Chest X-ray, PA view. Patient: 33 years old, sex F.
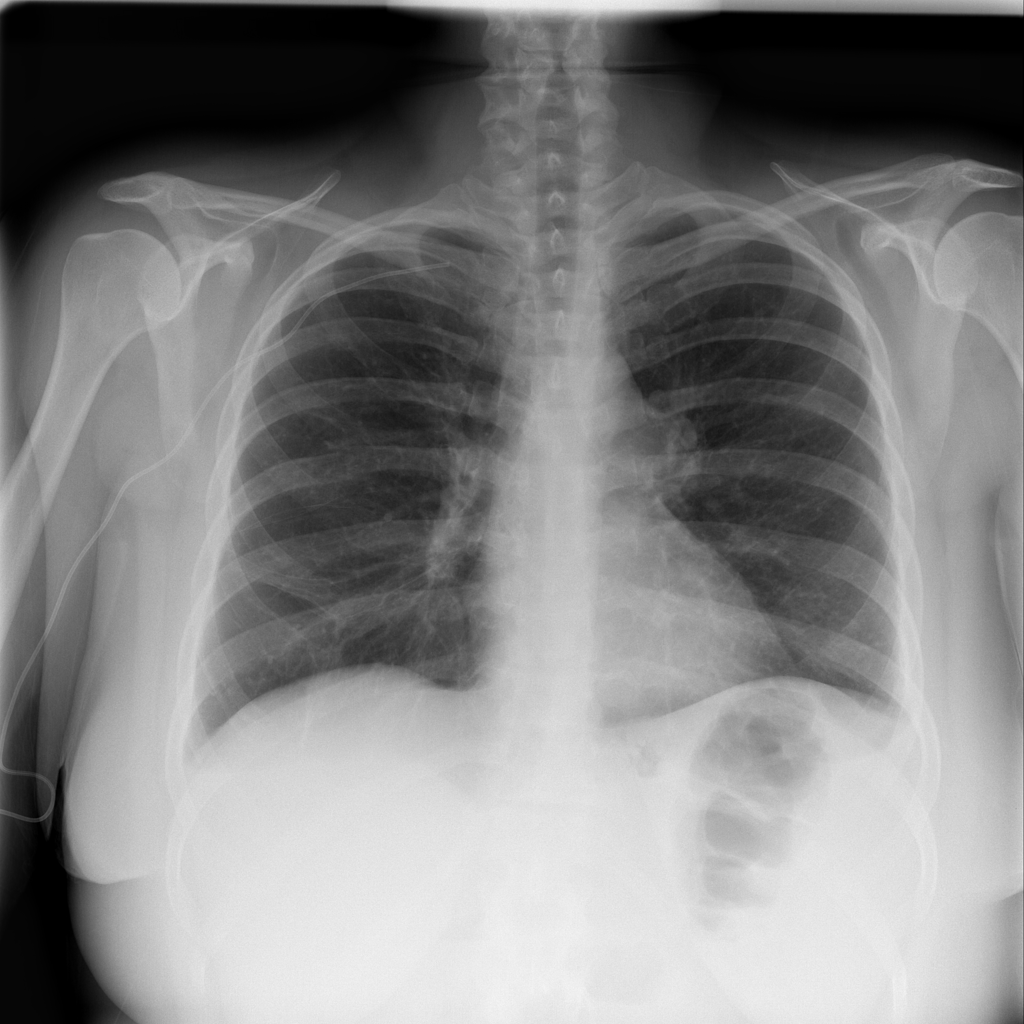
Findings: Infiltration